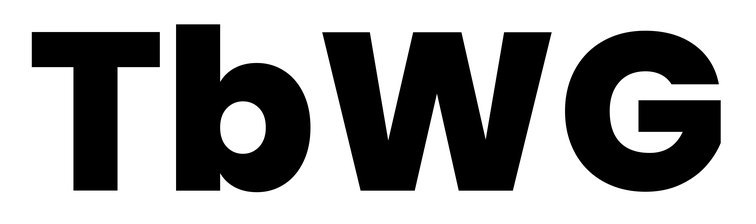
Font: Poppins-ExtraBold